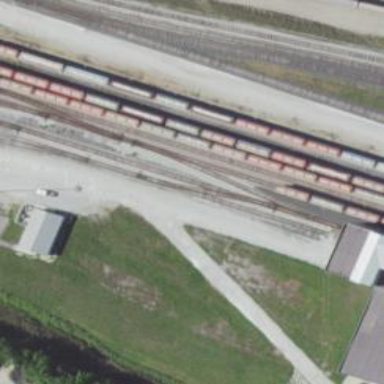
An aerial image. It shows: Railway yard.